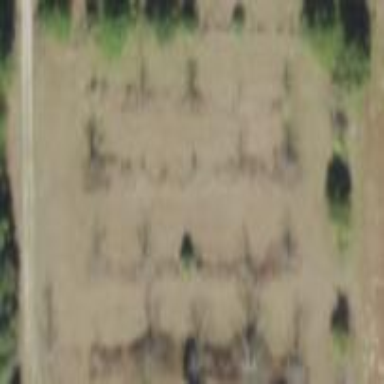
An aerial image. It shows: Orchard.